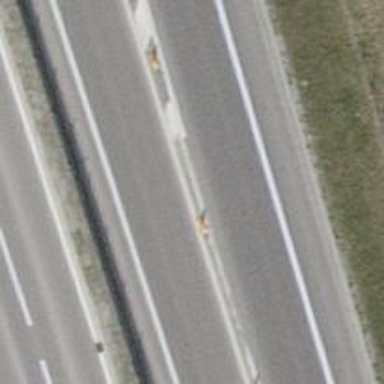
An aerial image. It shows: Trunk highway designated for motor vehicles.